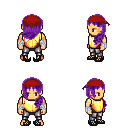
a pixel art fantasy rpg character, male body template, human, tanned skin, gold chest armor, metal pants, purple left-swept hairstyle, red bandana, white cloth bandages, ghillies, four views (front, back, left, right), 2x2 character sprite sheet, small pixel art, hard edges, no anti-aliasing